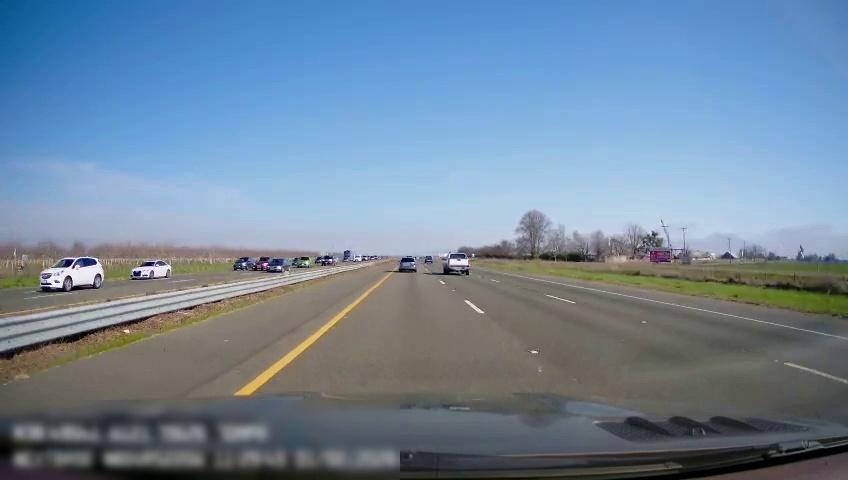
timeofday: Day
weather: Sunny
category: Drivable Space
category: Drivable Space
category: Vehicles | SUV
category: Vehicles | SUV
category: Vehicles | SUV
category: Vehicles | SUV
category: Vehicles | SUV
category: Vehicles | SUV
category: Vehicles | Car
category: Vehicles | SUV
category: Vehicles | SUV
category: Vehicles | SUV
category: Vehicles | SUV
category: Vehicles | Truck
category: Lanes | Current Lane
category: Lanes | Current Lane
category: Lanes | Alternate Lane
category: Lanes | Alternate Lane
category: Lanes | Opposite Lane
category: Lanes | Opposite Lane
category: Lanes | Opposite Lane